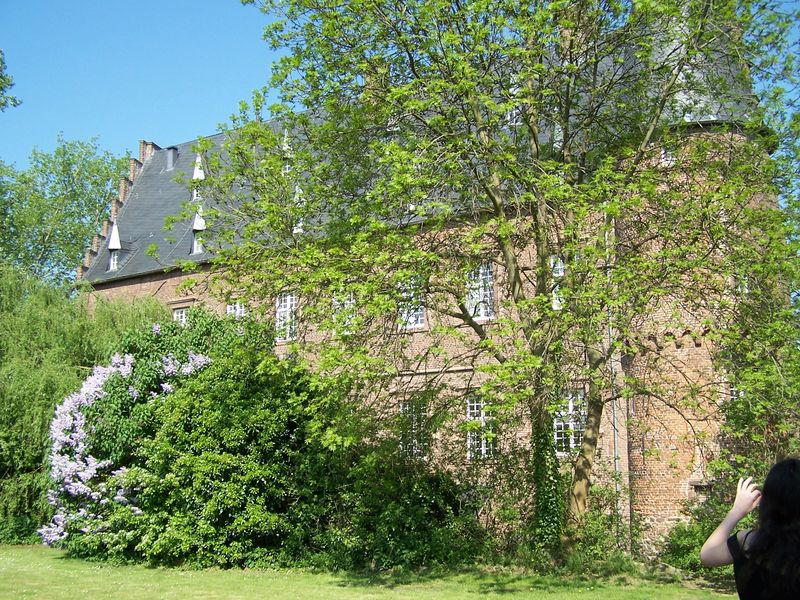
Titel: Mittelalterlicher Hauptflügel des Herrenhauses der Burg Binsfeld
Standort: Nörvenich (EU - D - NRW)
Schlagwörter: baum, blau, blätter, hand, himmel, laub, weiß, bäume, grün, fenster, frau, grau, blüten, dach, gebäude, gras, haus, park, schloss, arm, mensch, stamm, busch, büsche, gebüsch, kirche, sonne, sträucher, wald, turm, garten, fassade, giebel, mauer, hecke, backstein, frühling, flieder, zinnen, foto, fotografie, burg, gauben, schiefer, gaube, zahnfries, gran, büschen